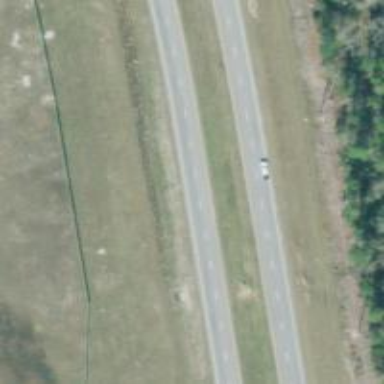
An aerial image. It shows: Expressway with dual carriageways made of asphalt at trunk level.